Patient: sex M, age 49
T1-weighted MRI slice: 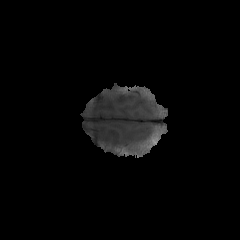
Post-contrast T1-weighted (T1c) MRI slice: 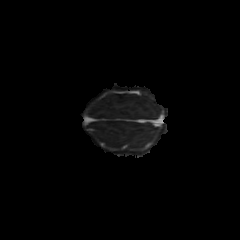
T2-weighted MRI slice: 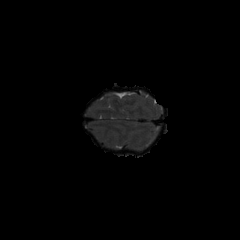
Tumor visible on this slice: yes
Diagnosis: Astrocytoma, IDH-mutant
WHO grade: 4